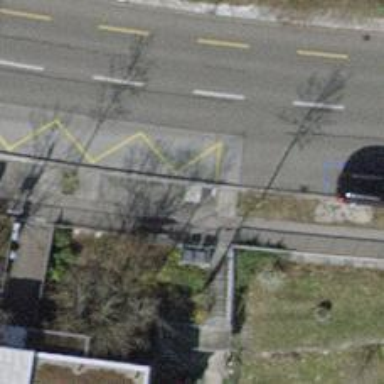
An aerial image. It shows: Bus stop with platform for public transport.